Question: I have the following network graph:
'''
library(tidyverse)
library(igraph)
set.seed(123)
n=15
data = tibble(d = paste(1:n))
relations = tibble(
from = sample(data$d),
to = lead(from, default=from[1]),
)
graph = graph_from_data_frame(relations, directed=T, vertices = data)
V(graph)$color <- ifelse(data$d == relations$from[1], "red", "orange")
plot(graph, layout=layout.circle, edge.arrow.size = 0.2)
'''

I am trying to see how to remove "edges" from this graph.
I found the following code to remove "edges" (<URL>:
'''
#remove the "edge" between "node 14 and node 10"
g = graph
g <- g - edge("14|10")
plot(g)
'''
Is there a quick way to remove all "edges" in this graph?
'''
for (i in 1:15) {
for (j in 1:15) {
g <- g - edge("i|j")
}
}
'''
But this is not working:
'''
Error in as.igraph.vs(graph, vp) : Invalid vertex names
'''
Is there a better way then to remove all the edges one by one?
Thank you!
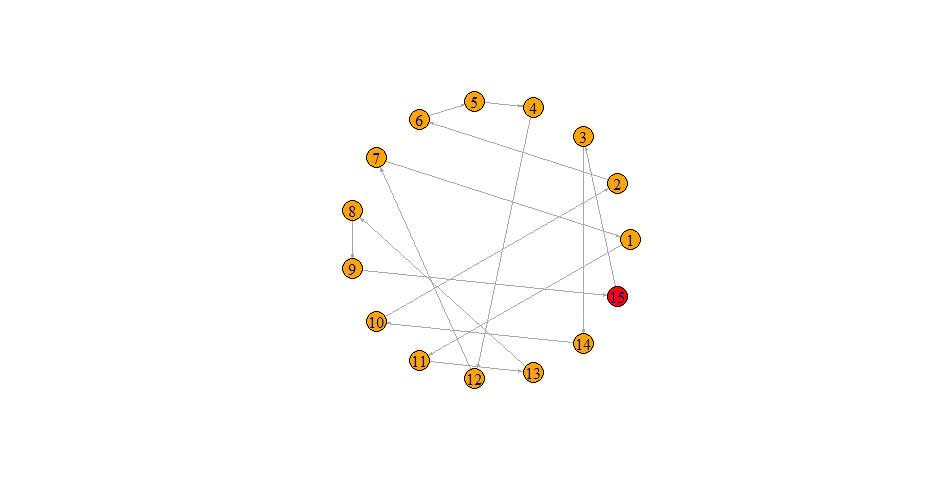
Answer: If you want to remove all edges, you can use
'''
g <- graph-E(graph)
plot(g)
'''
<URL>